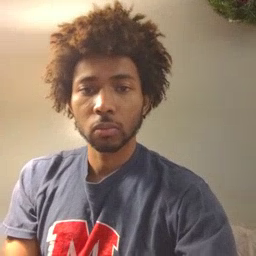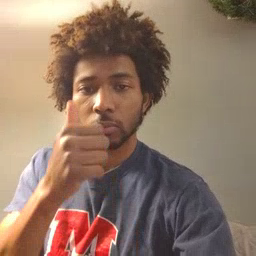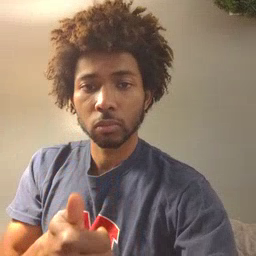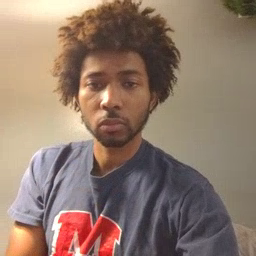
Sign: every